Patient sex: M
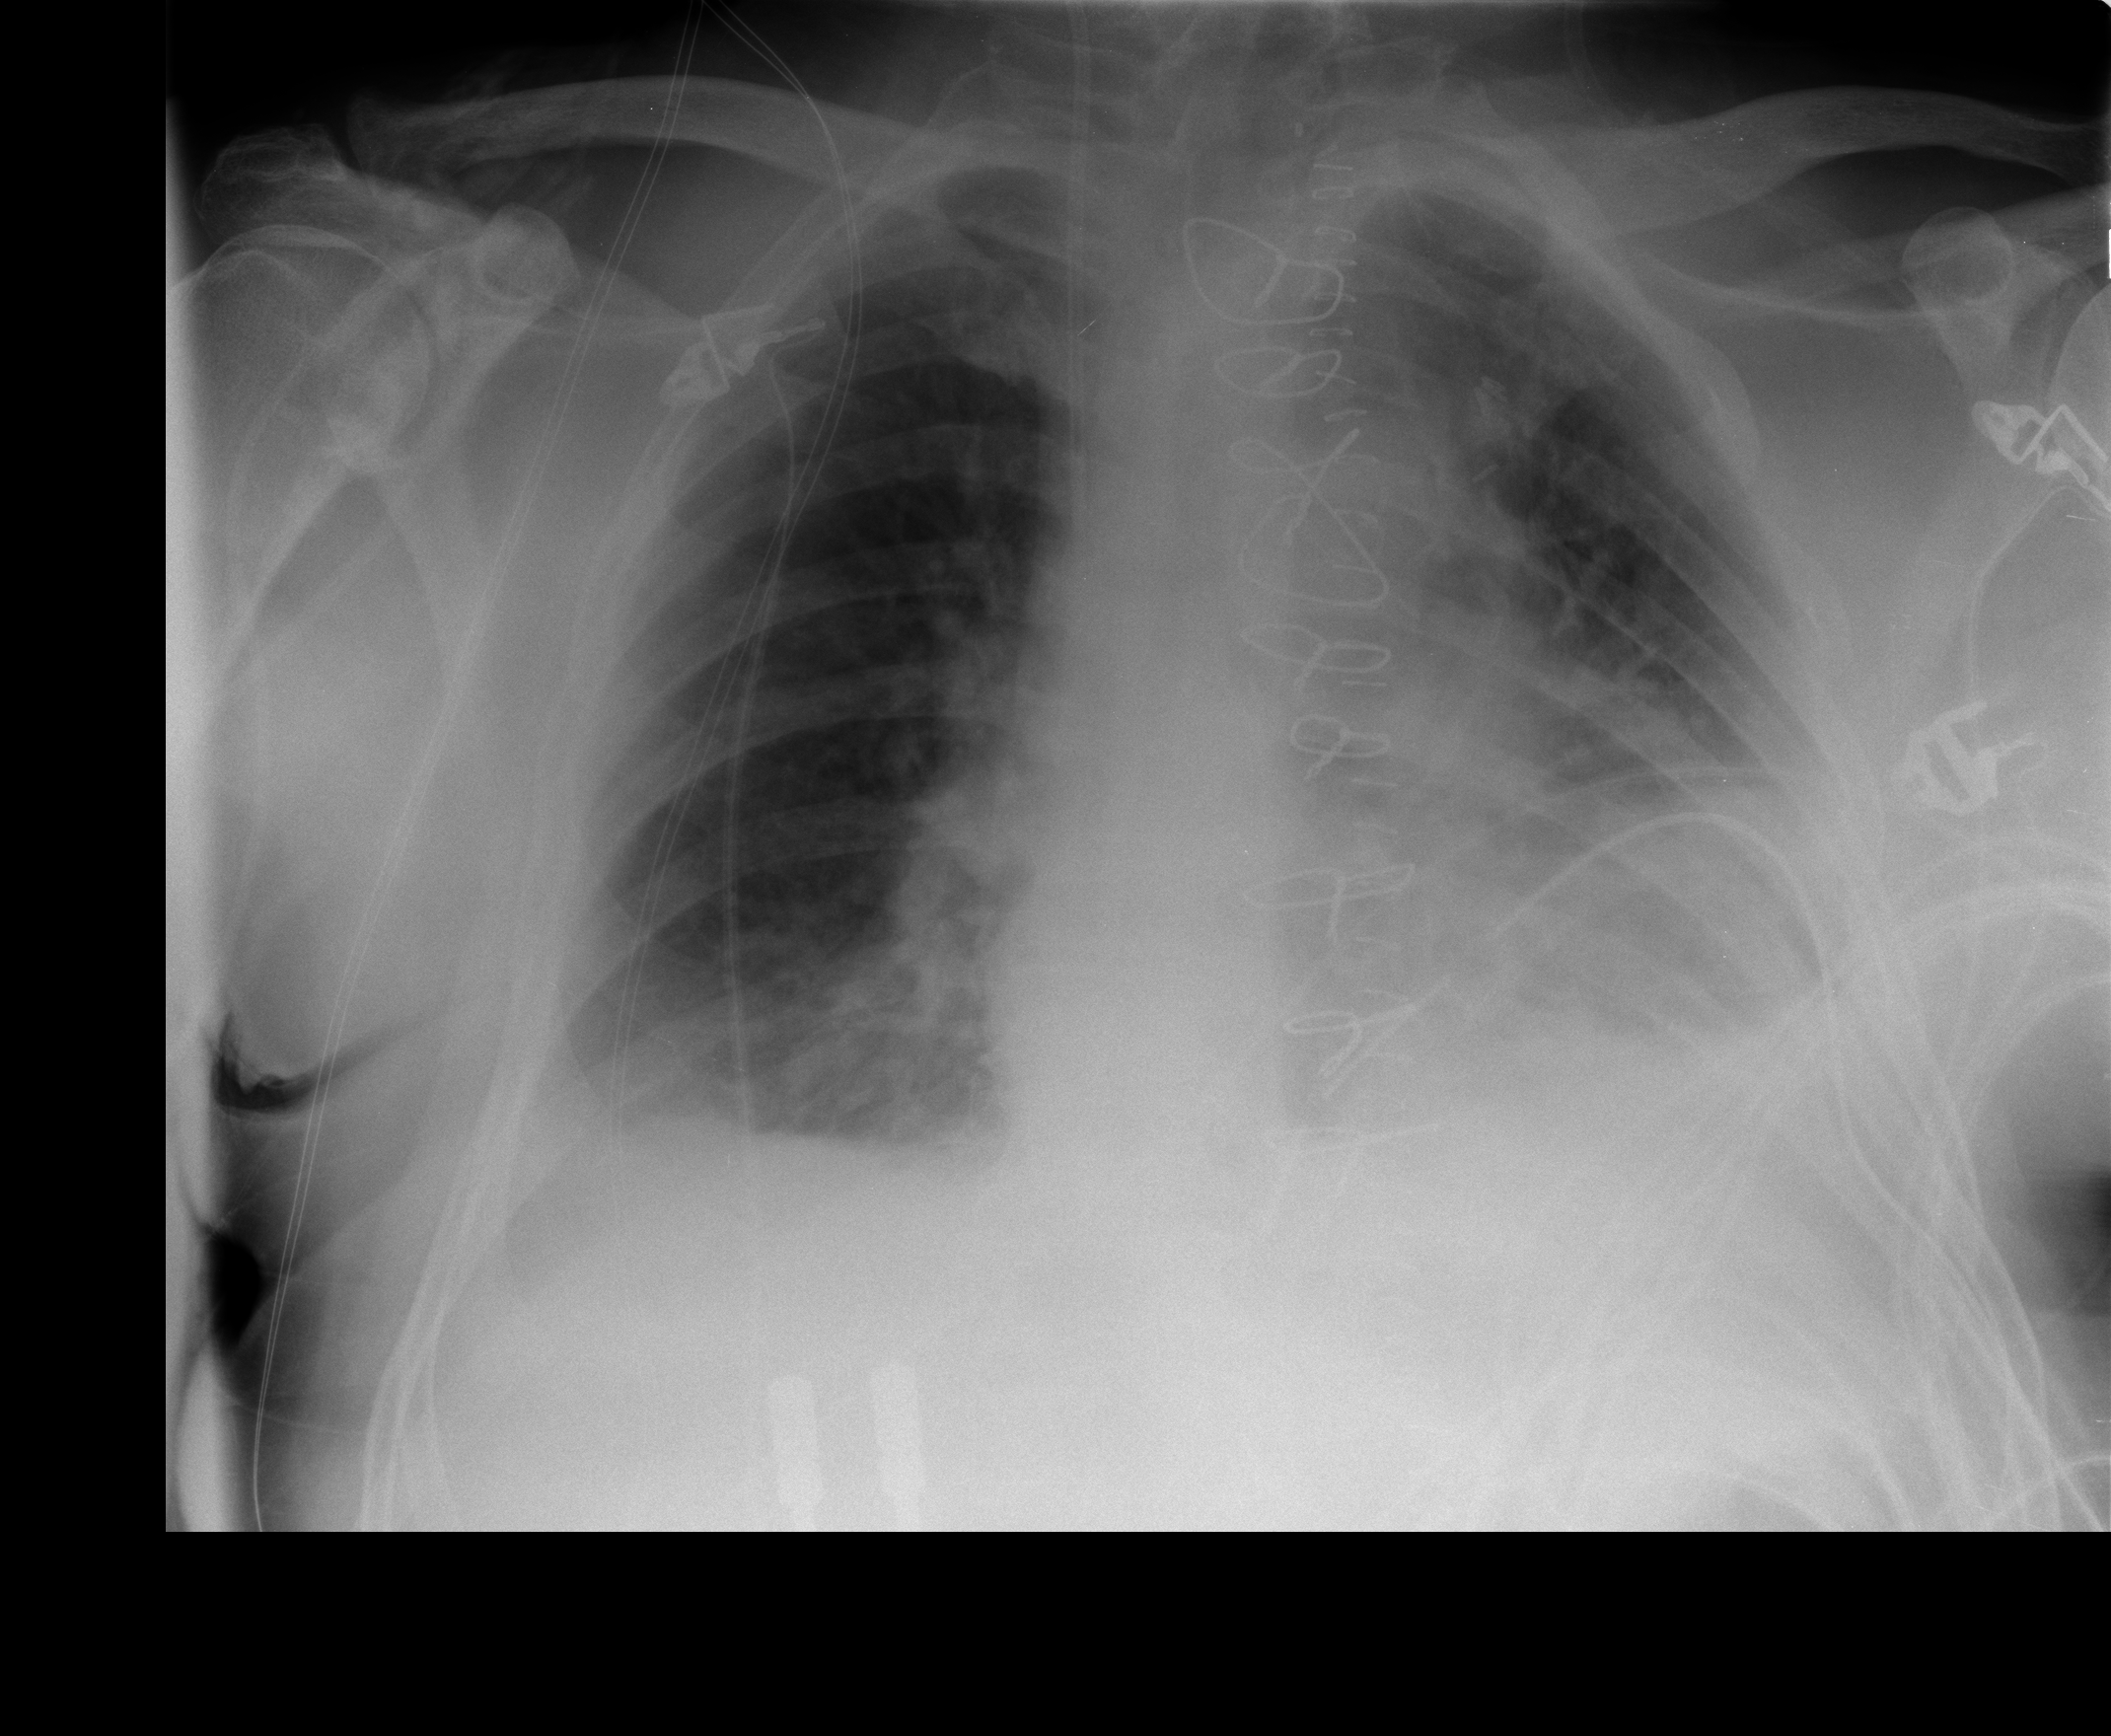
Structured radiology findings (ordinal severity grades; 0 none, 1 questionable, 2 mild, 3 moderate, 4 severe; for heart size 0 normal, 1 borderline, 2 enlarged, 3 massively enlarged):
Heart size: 2
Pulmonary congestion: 3
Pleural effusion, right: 2
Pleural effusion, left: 3
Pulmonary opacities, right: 0
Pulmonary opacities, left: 0
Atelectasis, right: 2
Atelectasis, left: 3